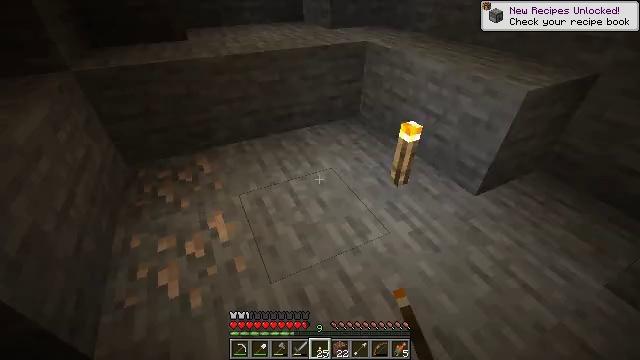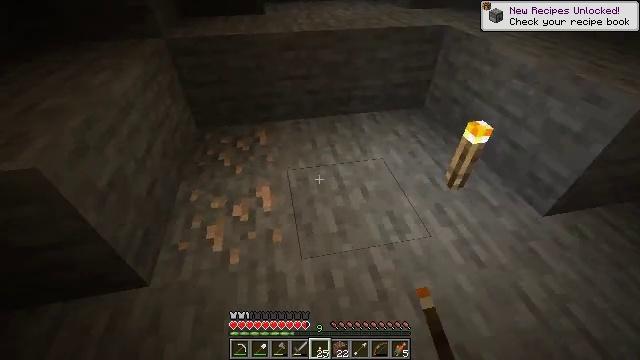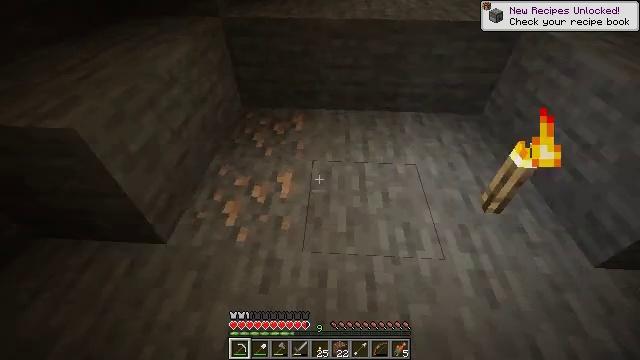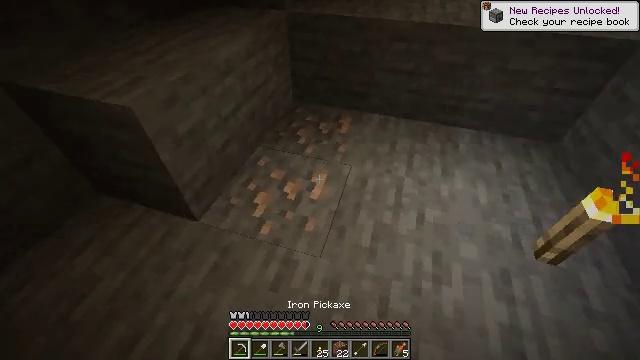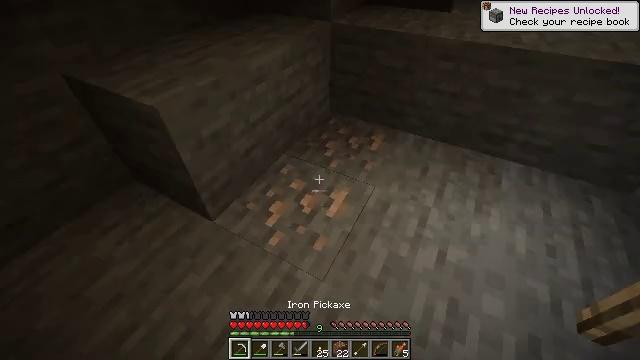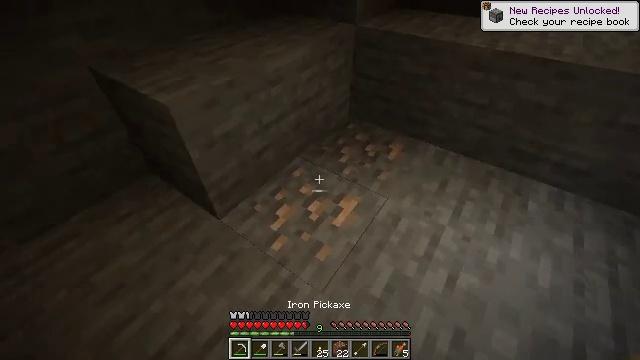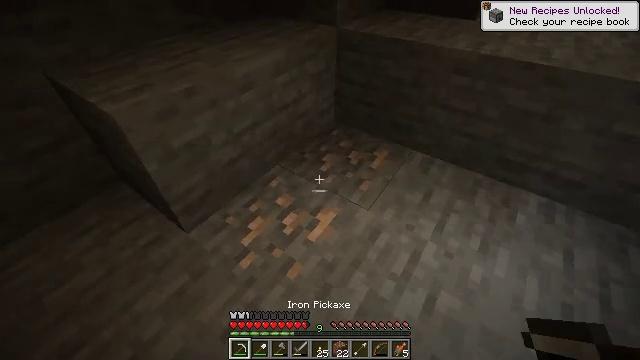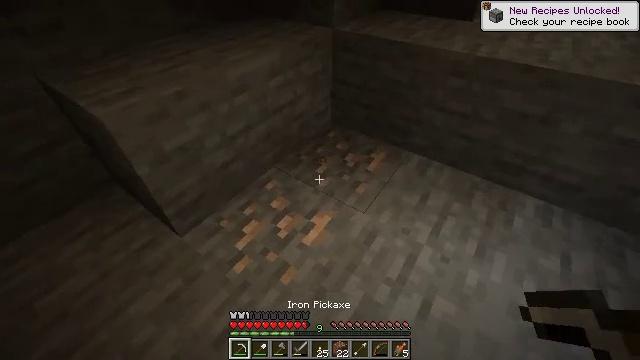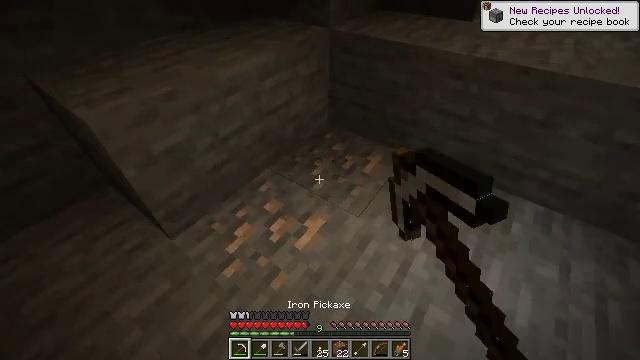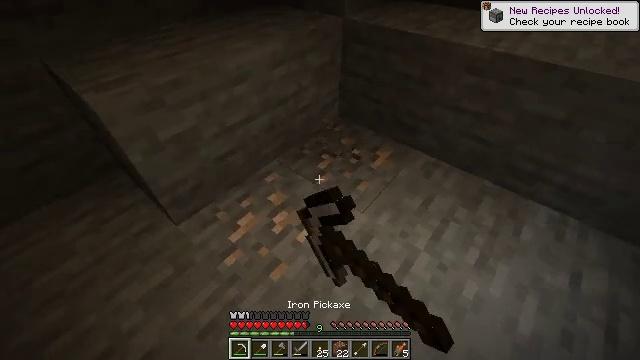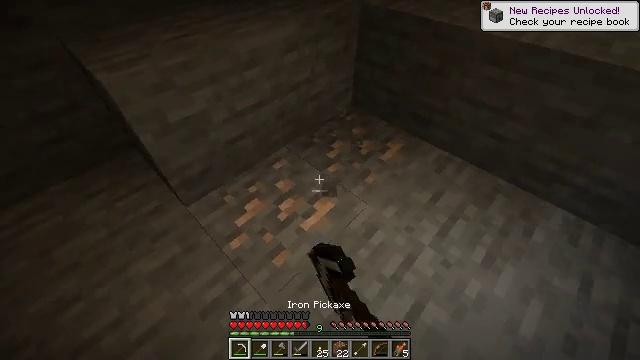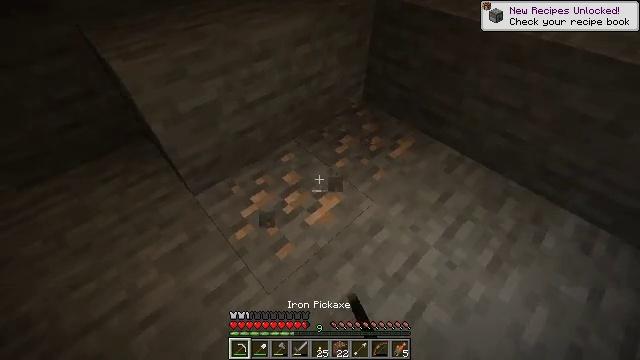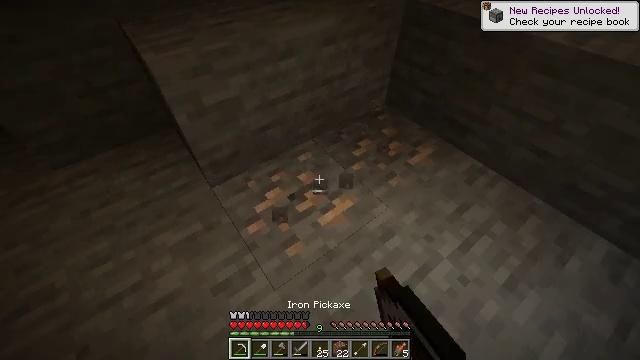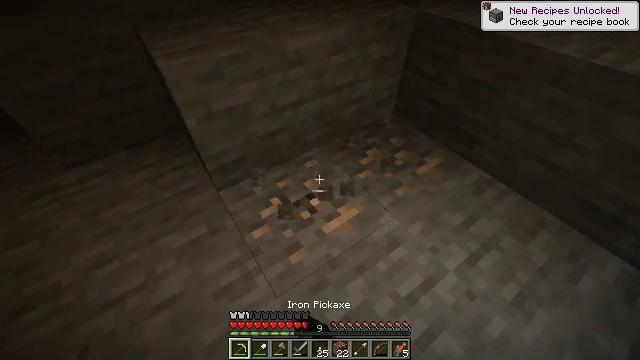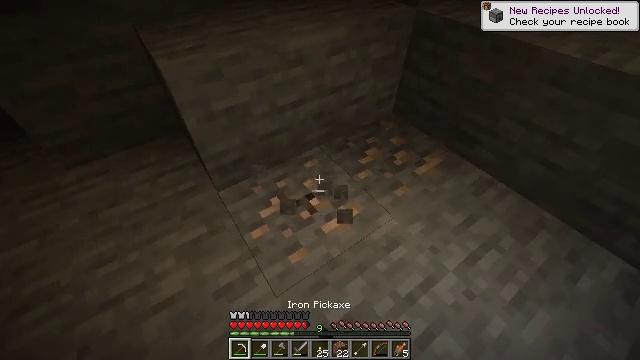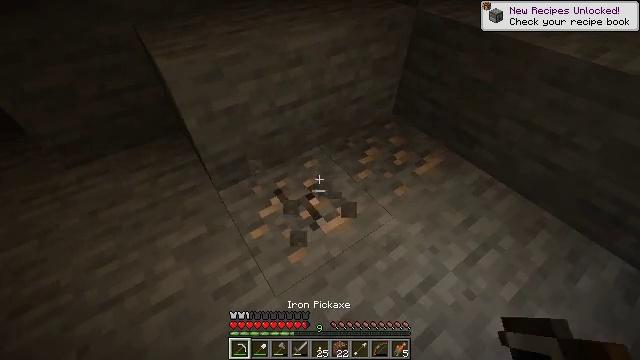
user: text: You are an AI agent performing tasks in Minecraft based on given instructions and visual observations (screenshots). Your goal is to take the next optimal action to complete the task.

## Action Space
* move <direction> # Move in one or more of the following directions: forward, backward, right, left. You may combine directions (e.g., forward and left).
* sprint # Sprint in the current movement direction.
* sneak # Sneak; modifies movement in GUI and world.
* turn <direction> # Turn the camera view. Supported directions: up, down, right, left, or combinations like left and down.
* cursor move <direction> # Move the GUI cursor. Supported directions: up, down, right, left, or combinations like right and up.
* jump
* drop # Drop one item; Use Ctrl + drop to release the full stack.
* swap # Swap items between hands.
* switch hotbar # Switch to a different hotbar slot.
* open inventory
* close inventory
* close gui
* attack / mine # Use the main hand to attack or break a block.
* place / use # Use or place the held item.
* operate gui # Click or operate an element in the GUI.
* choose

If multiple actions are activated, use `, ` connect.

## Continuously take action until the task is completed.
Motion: motion action
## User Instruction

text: Break the iron ore with a tool.
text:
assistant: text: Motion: move right, turn left and down
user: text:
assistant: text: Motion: move forward and move right, turn left and down, switch to hotbar 1
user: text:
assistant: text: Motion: move forward and move right, turn left, switch to hotbar 1
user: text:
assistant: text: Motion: move forward and move right, turn left and up, switch to hotbar 1
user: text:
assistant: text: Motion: move forward and move right, turn left, switch to hotbar 1
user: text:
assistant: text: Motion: move forward and move right, switch to hotbar 1
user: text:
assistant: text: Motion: attack / mine
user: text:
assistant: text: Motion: attack / mine
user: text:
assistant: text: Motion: turn left and down, attack / mine
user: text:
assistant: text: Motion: turn left and down, attack / mine
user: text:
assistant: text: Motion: turn left and down, attack / mine
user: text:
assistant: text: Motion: turn left, attack / mine
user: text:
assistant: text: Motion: turn left and up, attack / mine
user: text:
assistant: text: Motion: attack / mine
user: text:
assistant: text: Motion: attack / mine
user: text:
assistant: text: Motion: attack / mine
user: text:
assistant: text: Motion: attack / mine
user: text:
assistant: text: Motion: attack / mine
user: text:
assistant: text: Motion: attack / mine
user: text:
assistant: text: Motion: attack / mine
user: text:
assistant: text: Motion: turn left, attack / mine
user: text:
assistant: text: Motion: attack / mine
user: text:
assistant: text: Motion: attack / mine
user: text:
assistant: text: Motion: attack / mine
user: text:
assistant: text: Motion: attack / mine
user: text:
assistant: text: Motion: attack / mine
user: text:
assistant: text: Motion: attack / mine
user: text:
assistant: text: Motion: attack / mine
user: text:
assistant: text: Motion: attack / mine
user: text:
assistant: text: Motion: move forward and move right, attack / mine